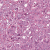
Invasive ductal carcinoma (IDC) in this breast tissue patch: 1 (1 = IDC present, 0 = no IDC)